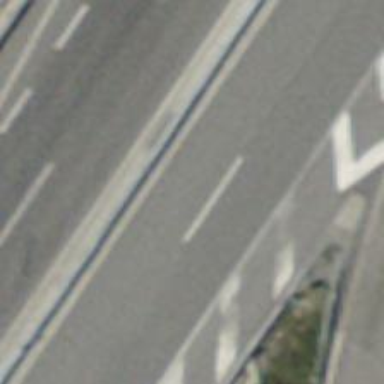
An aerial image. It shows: Service road leading to tunnel.